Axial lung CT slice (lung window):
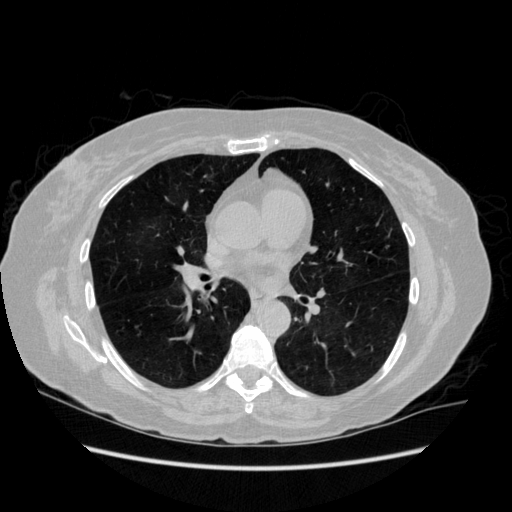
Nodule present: no